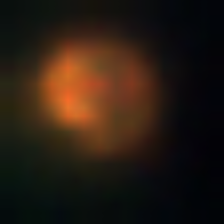
Taxon: NanoPlankton
Group: Other